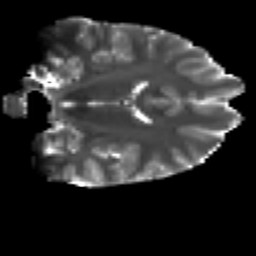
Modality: T2w
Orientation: coronal
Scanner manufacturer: ge
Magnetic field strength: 3 T
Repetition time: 7.98 s
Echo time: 0.0701 s